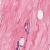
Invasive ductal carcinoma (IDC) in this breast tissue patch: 0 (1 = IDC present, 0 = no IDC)